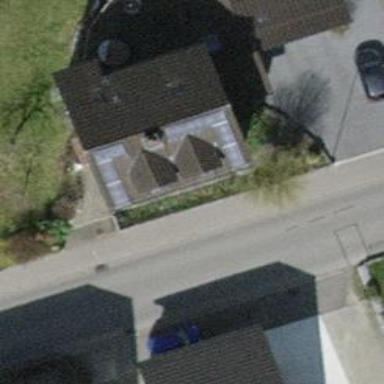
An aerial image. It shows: Simple and straightforward house.